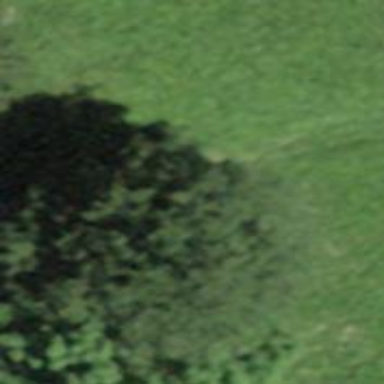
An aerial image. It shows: Landmark tree with broadleaved leaves.